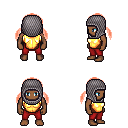
a pixel art fantasy rpg character, male body template, human, dark skin, gold chest armor, red pants, red twin-tailed hairstyle, chain hood, four views (front, back, left, right), 2x2 character sprite sheet, small pixel art, hard edges, no anti-aliasing